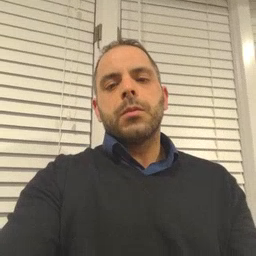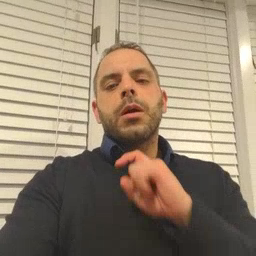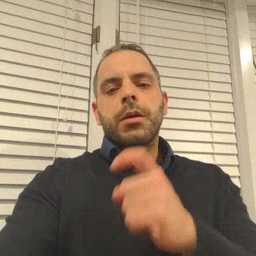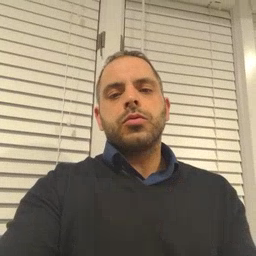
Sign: garbage